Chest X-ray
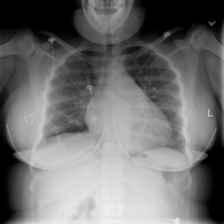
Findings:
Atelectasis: negative
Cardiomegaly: negative
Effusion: negative
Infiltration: positive
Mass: negative
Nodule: negative
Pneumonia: negative
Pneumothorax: negative
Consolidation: negative
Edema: negative
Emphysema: negative
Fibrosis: negative
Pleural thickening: negative
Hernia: negative